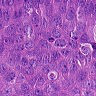
Metastatic tissue present: yes